Question: I'm trying to use twitter bootstrap to create Facebook like tooltip layout.
I would really appreciate if someone could let me know how can I use twitter bootstrap to create this layout, I don't need it as tooltip, I need it in regular div.
I've attached picture the represent what I'm looking for.

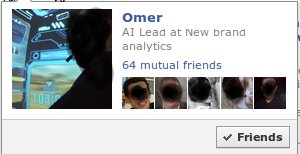
Answer: Here's my take on that box using the twitter bootstrap framework. Had to modify some span widths in order to conform to your image sizes but i used an id to target them so they won't bother other 'span*' classes throughout your page design.
I put it up on a jsFiddle since its quite a bit of code so check it out: <URL>.
'''
body {
margin:50px;
}
#box {
border: 1px solid #92959C;
width:290px;
padding-top: 10px;
-webkit-border-radius: 2px;
-moz-border-radius: 2px;
border-radius: 2px;
-moz-background-clip: padding; -webkit-background-clip: padding-box; background-clip: padding-box;
-webkit-box-shadow: 0px 0px 4px 0px #ccc;
-moz-box-shadow: 0px 0px 4px 0px #ccc;
box-shadow: 0px 0px 4px 0px #ccc;
}
#box .row {
margin-left: -10px;
}
#box [class*="span"] {
margin-left: 10px;
}
#box .span0 {
width:32px;
margin-left:1px;
}
#box li.span0:first-child {
margin-left: 0;
}
#box .span1 {
width: 96px;
}
#box .span2 {
width:165px;
margin-left:10px;
}
#box .span2 p, .span2 a {
font-size:12px;
margin:0;
}
#box .span2 h4 {
font-size:13px;
line-height:10px;
}
#box .span1 img {
width:96px;
height:96px;
}
#box .img-list {
margin:0;
padding:0;
list-style:none;
}
#box-footer {
margin-top:10px;
width:290px;
border-top:1px solid #aaa;
}
.gray {
background-color:#F2F2F2;
padding:10px 10px 20px;
min-height:20px;
}
'''
'''
<div class="container">
<div class="row">
<div id="box" class="span4">
<div class="span1">
<img alt="" src="http://placehold.it/96x96">
</div>
<div class="span2">
<h4>Omer</h4>
<p class="muted">AI Lead at New brand analytics</p>
<a href="#">64 mutual friends</a>
<ul class="img-list">
<li class="span0">
<img alt="" src="http://placehold.it/32x32">
</li>
<li class="span0">
<img alt="" src="http://placehold.it/32x32">
</li>
<li class="span0">
<img alt="" src="http://placehold.it/32x32">
</li>
<li class="span0">
<img alt="" src="http://placehold.it/32x32">
</li>
<li class="span0">
<img alt="" src="http://placehold.it/32x32">
</li>
</ul>
</div>
<div class="row">
<div id="box-footer" class="span4">
<div class="gray">
<a href="#" class="btn pull-right">Friends</a>
</div>
</div>
</div>
</div>
</div>
</div>
'''